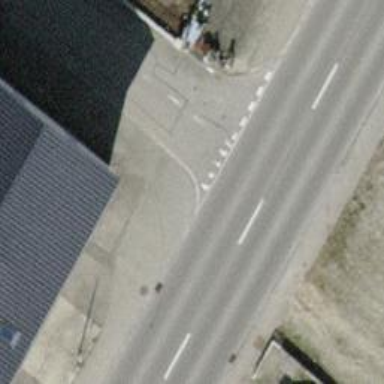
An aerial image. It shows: Road with "give way" sign.